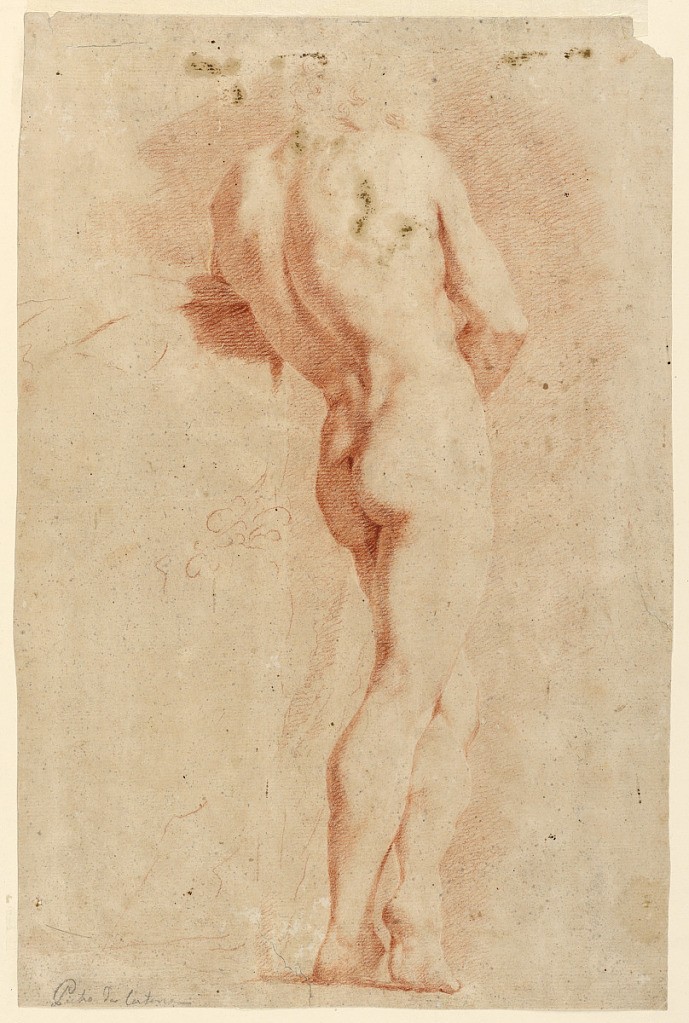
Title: Figural Study
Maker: Pietro da Cortona, Italian, 1596 - 1669
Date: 1596–1669
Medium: Red crayon on paper
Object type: Drawing
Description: Male torso viewed from behind.